Question: From today (04/01) Watchkit Apps can be uploaded.
However I get the following message when uploading (also using application loader):

Anybody else as well?
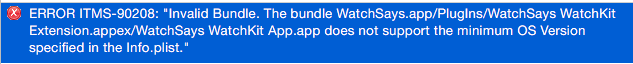
Answer: After using my very first Technical Support Request from Apple (after 5 years) it appears that it's a bug if you've created the WatchKit app using a beta version from Xcode.
There are 2 solutions:
1. Use grep and terminal to find any instances of the string 8.1 or 8.3 in any files in your project. Then replace these with 8.2.
2. Create a new extension with the newest non-beta Xcode.
Solution 1 worked perfectly for me! It appears that some Deployment Targets of some files are not visible in Xcode so grep was the only way to find these.